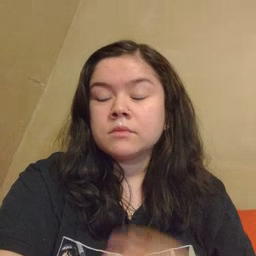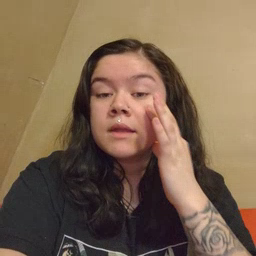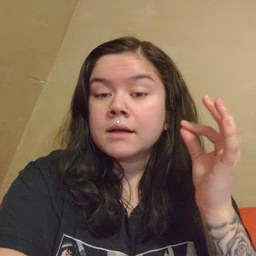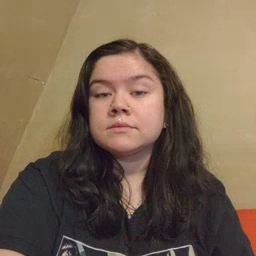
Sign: cat